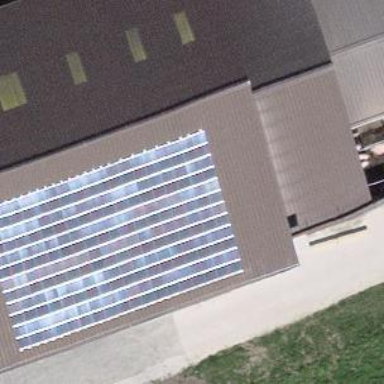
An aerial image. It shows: Solar power generator.